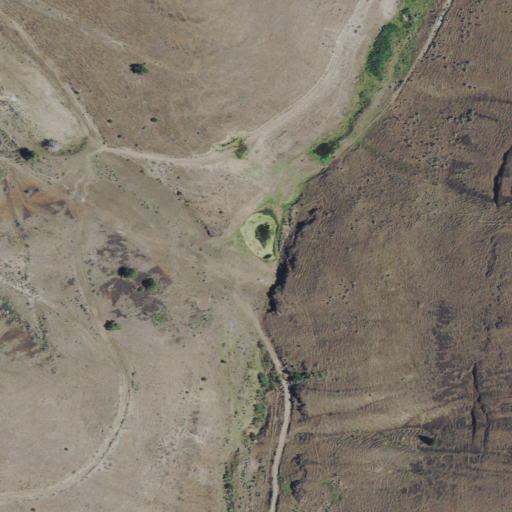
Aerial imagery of valley in Oregon named Squaw Hollow containing grassland and shrub